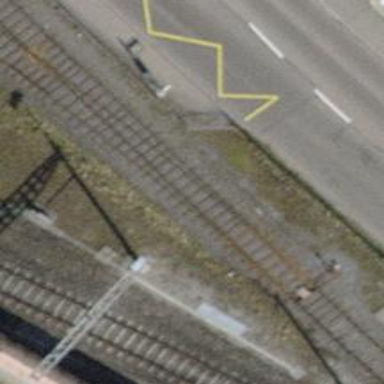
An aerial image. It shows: Railway switch.